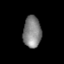
Tissue: lung
Cell type: T cells
Senescence score: 0.2291
Nuclear area (px): 554
Mean DAPI intensity: 130.235